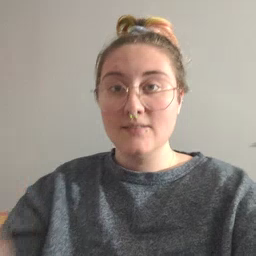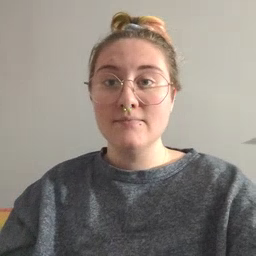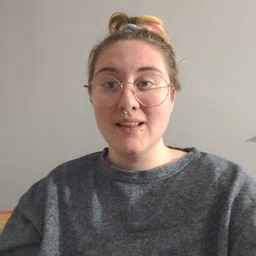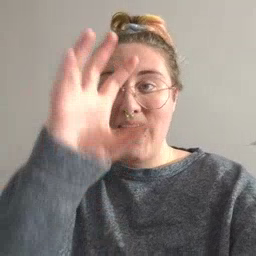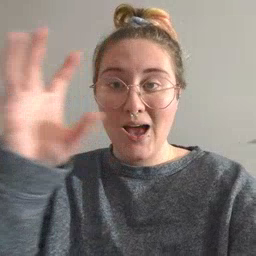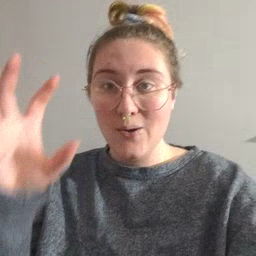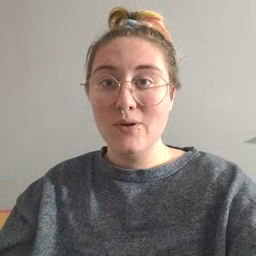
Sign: cloud